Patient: sex F, age 77
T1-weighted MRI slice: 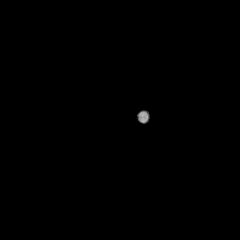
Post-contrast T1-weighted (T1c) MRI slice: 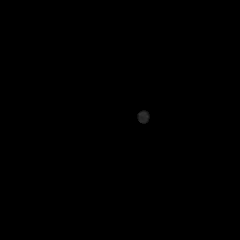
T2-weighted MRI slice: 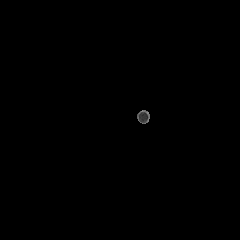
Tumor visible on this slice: no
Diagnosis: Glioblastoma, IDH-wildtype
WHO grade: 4